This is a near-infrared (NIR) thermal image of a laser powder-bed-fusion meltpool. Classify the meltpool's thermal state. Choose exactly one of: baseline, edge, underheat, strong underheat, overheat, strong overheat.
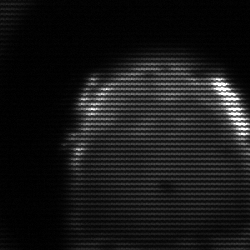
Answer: edge